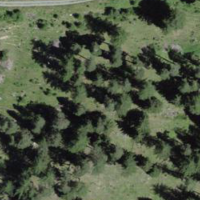
EUNIS habitat code: 26
Species observed at this site:
Polyommatus icarus